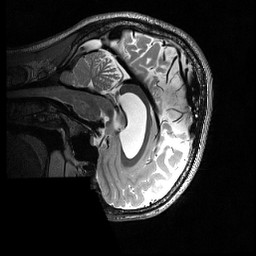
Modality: T2w
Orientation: sagittal
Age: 19
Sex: male
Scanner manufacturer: siemens
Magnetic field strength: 3 T
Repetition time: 3.2 s
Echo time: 0.56 s